Question:
I want to make a tab host in such a way that if I swipe left inside the tab host, a new tab will appear from the right and pushes the rest towards the left. I want the new tab that would appear will be able to position itself properly. I want smooth transition effect in swiping, so can anyone give me idea on how to achieve this effect? any sample codes? or any useful links containing tutorials? I googled this up and sadly no result showing what I want.
One way that I could think of is applying a scroll view there that could only be scrolled horizontally. But one problem I am worrying is the automatic positioning of the item. How can I achieve that?
Please help. Many Thanks!
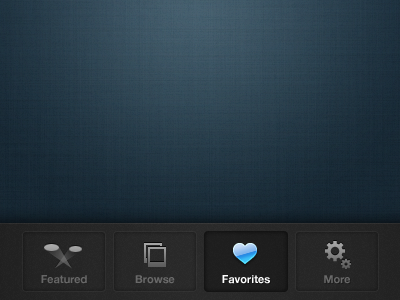
Answer: it seems that you are looking for and .
google out on both topic and you will definitely find your ans.